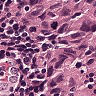
Metastatic tissue present: yes